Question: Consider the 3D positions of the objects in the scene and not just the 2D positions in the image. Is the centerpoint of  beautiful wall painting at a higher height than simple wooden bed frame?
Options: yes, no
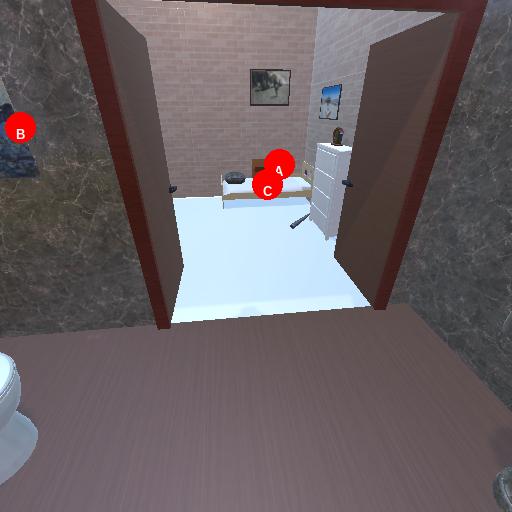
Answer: yes